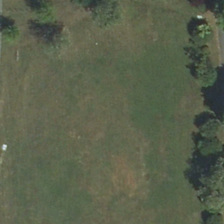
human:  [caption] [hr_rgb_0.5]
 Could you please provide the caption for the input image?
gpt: several green trees are near a piece of meadow .

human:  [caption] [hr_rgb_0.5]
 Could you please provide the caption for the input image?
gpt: several green trees are near a piece of meadow .

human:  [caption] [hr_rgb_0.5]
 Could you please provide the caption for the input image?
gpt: several green trees are near a piece of meadow .

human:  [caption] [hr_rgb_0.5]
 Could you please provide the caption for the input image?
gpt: several green trees are near a piece of meadow .

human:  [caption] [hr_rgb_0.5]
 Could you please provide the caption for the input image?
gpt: several green trees are near a piece of meadow .